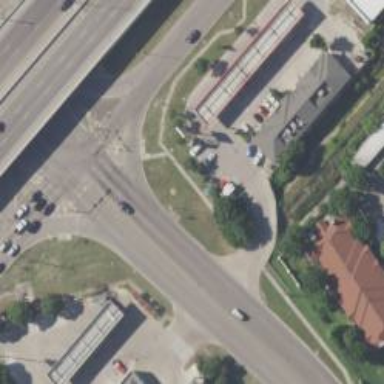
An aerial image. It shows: Secondary link road with asphalt surface.